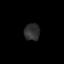
Tissue: skin
Cell type: Epithelial cells
Senescence score: 0.278
Nuclear area (px): 259
Mean DAPI intensity: 46.243